Aerial crown-view tile of a tropical tree (Barro Colorado Island, Panama), acquired 20241112:
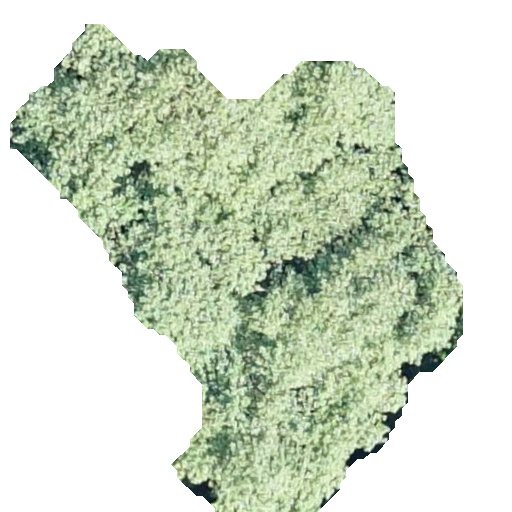
Species: Hieronyma alchorneoides
GBIF accepted scientific name: Hieronyma alchorneoides
Crown area: 201.361 m²